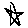
Label: star